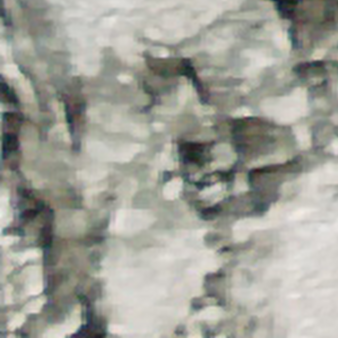
Label: other